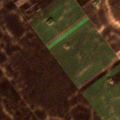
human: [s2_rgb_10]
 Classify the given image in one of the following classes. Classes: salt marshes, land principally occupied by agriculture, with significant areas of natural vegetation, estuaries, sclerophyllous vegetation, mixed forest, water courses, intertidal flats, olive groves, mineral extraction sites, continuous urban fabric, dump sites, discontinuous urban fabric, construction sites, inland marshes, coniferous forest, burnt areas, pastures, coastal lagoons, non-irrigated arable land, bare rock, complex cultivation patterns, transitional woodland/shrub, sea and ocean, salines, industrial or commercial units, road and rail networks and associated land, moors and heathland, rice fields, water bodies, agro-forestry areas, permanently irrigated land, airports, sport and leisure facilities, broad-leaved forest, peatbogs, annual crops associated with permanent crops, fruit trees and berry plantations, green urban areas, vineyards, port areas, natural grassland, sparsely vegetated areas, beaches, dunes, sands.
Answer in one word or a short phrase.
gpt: non-irrigated arable land